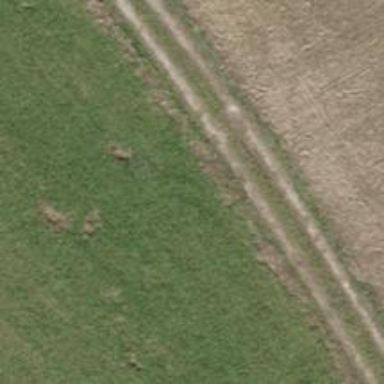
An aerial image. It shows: Track with grade 5 tracktype.